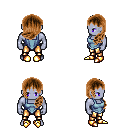
a pixel art fantasy rpg character, male body template, dark elf, purple skin, blue vest, gold greaves, brown left-swept hairstyle, gold boots, four views (front, back, left, right), 2x2 character sprite sheet, small pixel art, hard edges, no anti-aliasing